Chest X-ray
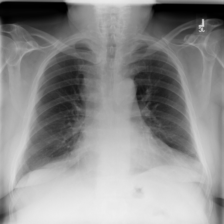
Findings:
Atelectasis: negative
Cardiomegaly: negative
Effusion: negative
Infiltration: negative
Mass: negative
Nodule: negative
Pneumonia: negative
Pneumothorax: negative
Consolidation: negative
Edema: negative
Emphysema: negative
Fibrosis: negative
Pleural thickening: negative
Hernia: negative